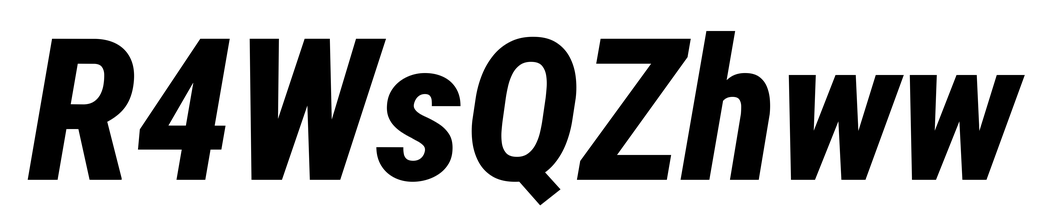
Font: Roboto-Italic_Condensed_ExtraBold_Italic